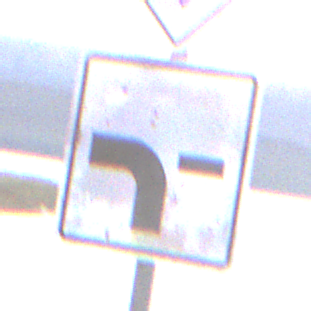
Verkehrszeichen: VerlaufVorfahrtsstrasse6
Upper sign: Vorfahrtsstrasse
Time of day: SunriseSunset
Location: Outdoor (RoadRail)
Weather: PartlyCloudy
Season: NotSpecified
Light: Natural